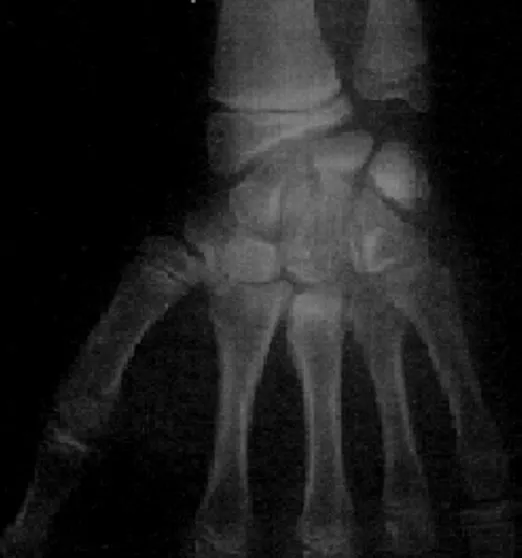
Face radiograph shows healing of the lunate.
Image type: radiology (x_ray)